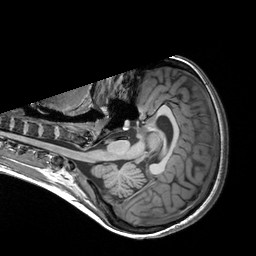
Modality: T1w
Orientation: axial